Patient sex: M
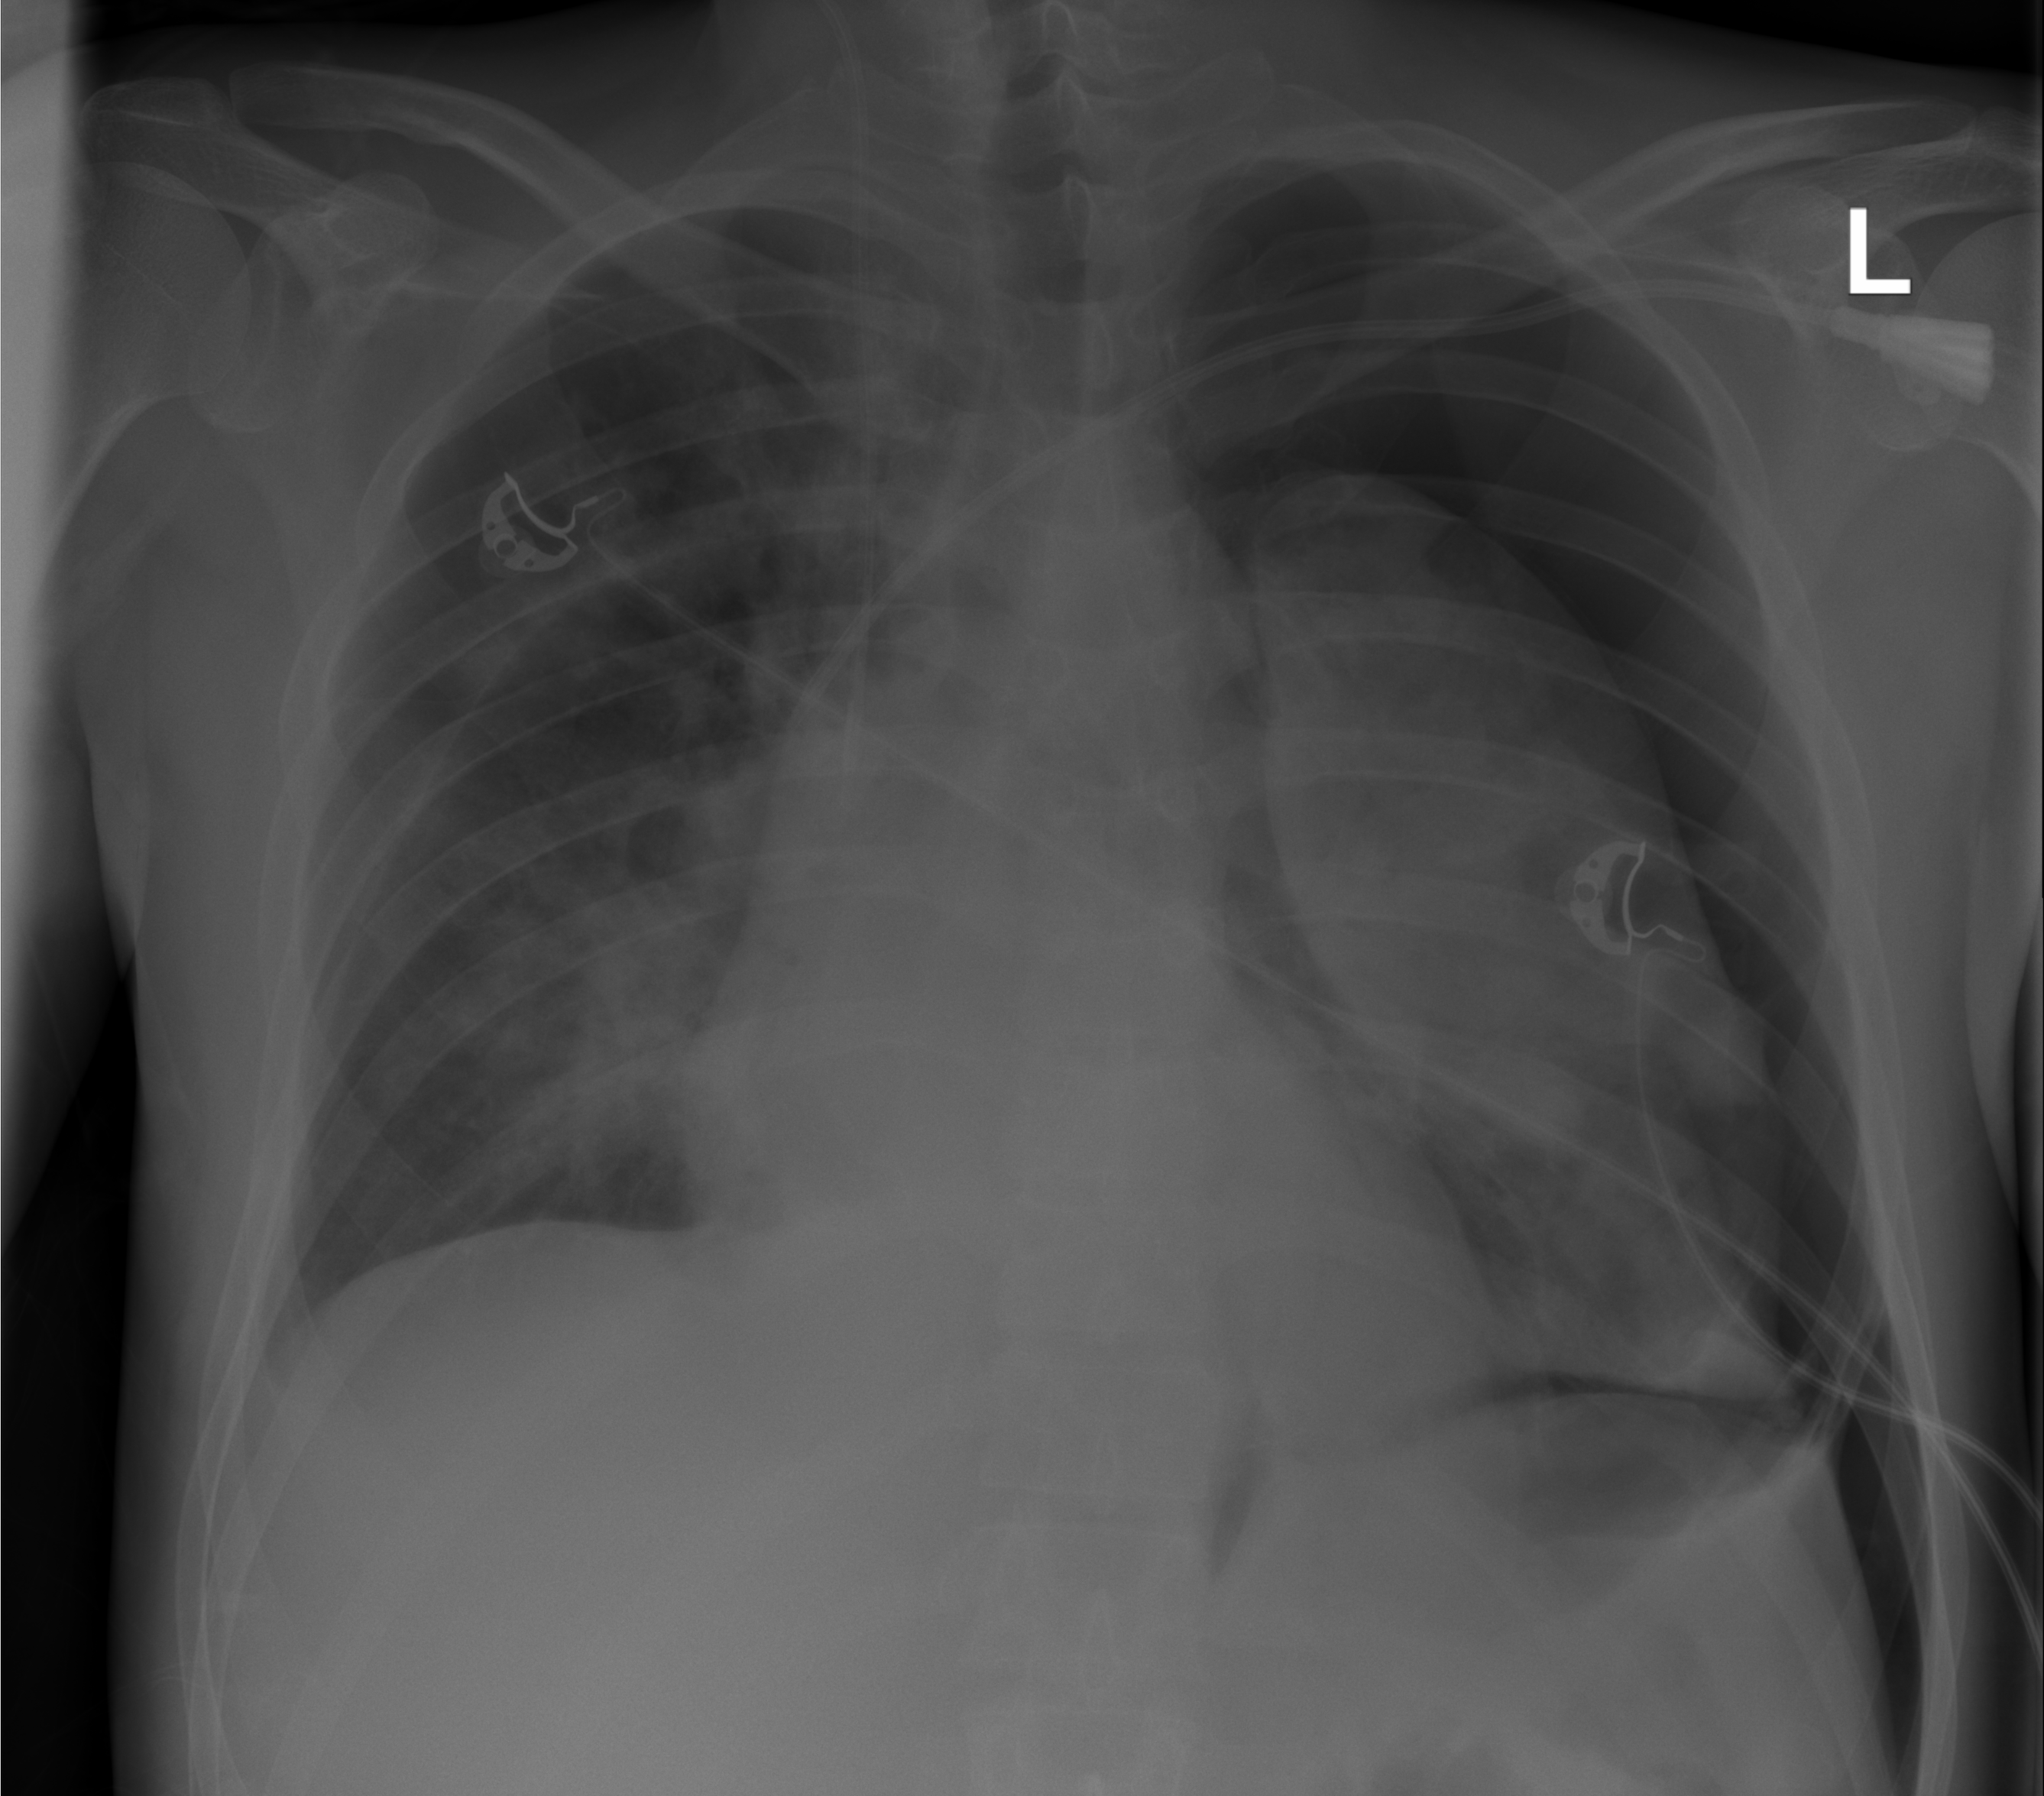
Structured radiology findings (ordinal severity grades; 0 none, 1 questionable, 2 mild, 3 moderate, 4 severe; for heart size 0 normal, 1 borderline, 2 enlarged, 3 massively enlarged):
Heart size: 0
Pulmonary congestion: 2
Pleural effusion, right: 2
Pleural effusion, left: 0
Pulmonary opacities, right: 2
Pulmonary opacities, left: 1
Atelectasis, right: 0
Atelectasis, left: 4